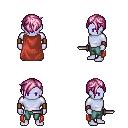
a pixel art fantasy rpg character, male body template, dark elf, purple skin, maroon cape, teal pants, pink pixie cut hairstyle, leather bracers, dagger, four views (front, back, left, right), 2x2 character sprite sheet, small pixel art, hard edges, no anti-aliasing